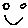
Label: smiley face